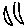
Label: moon